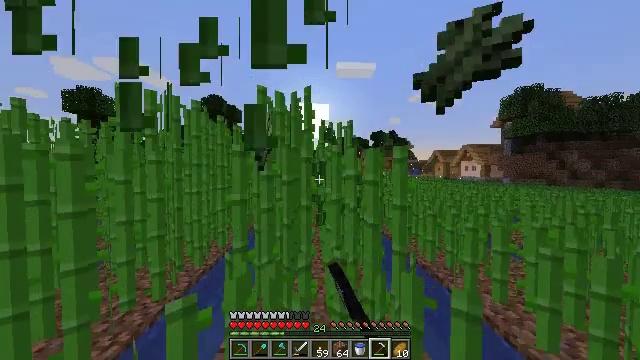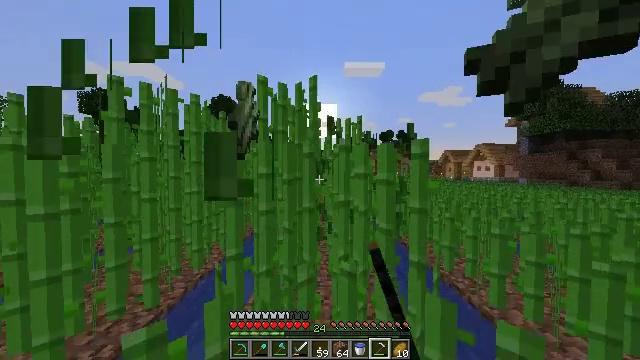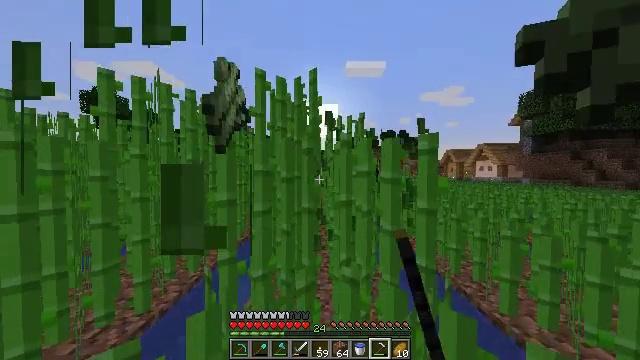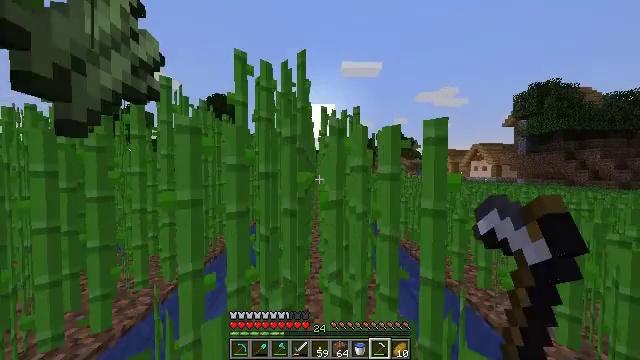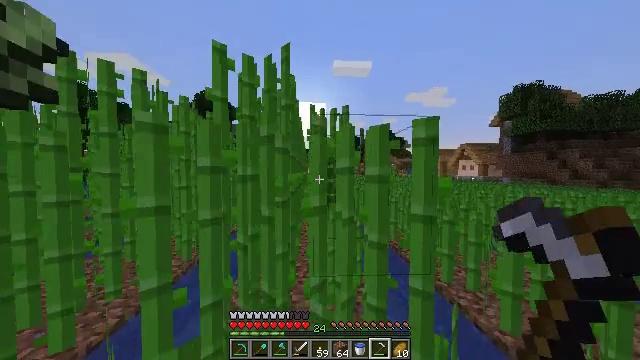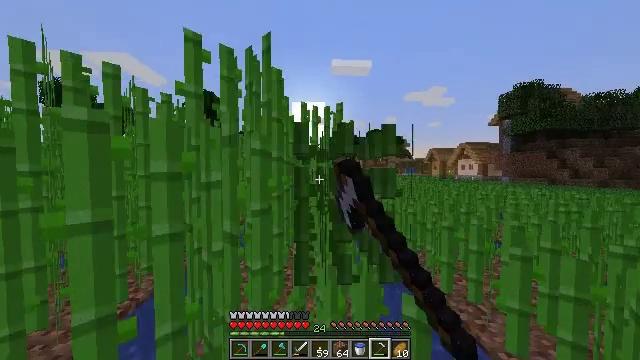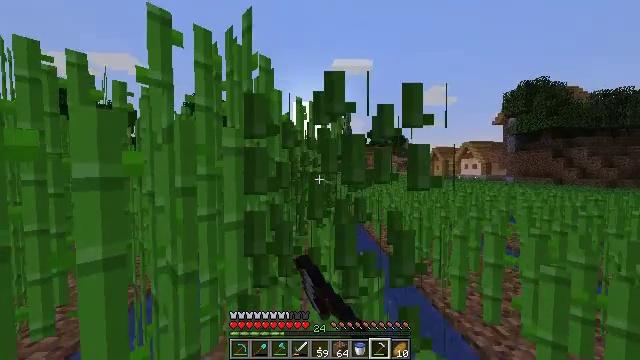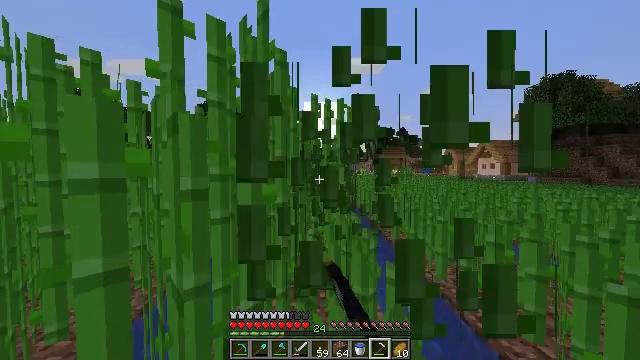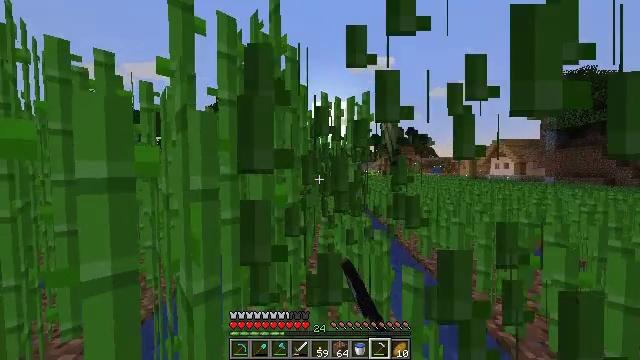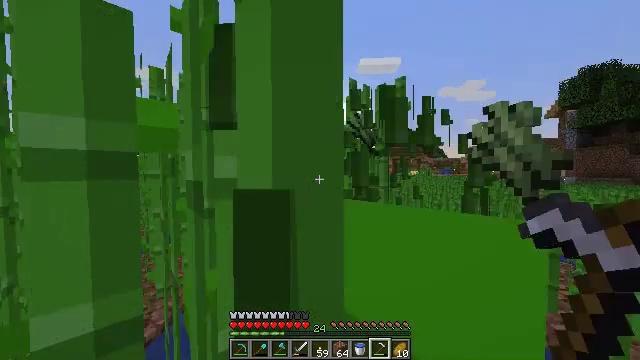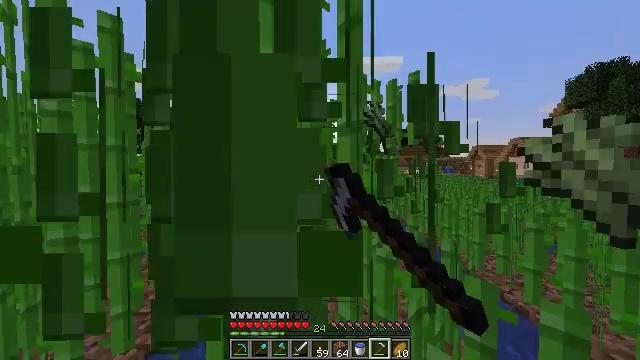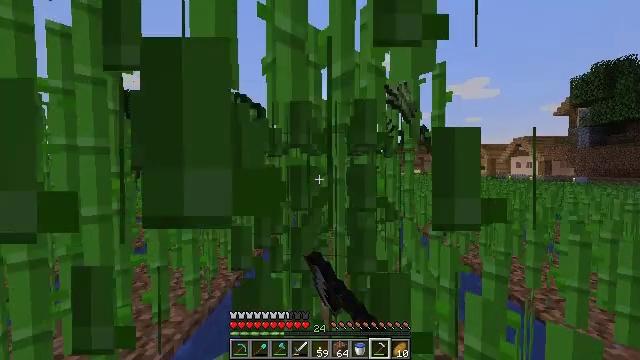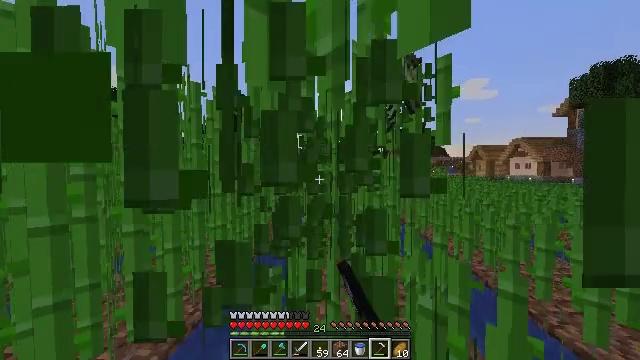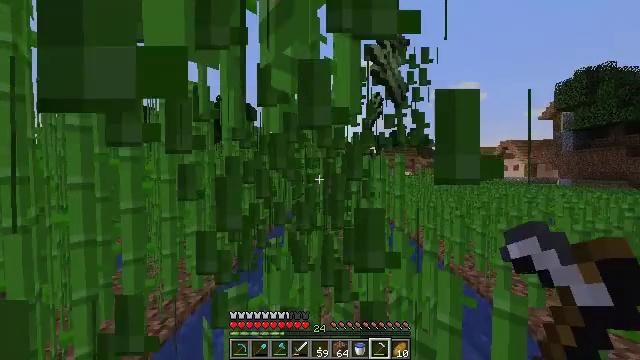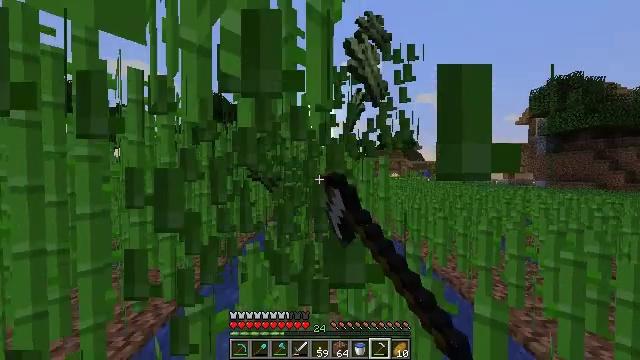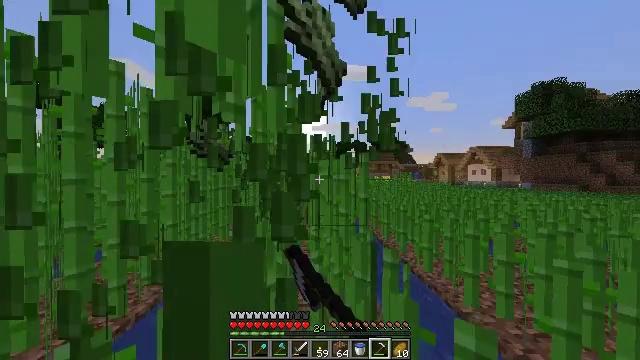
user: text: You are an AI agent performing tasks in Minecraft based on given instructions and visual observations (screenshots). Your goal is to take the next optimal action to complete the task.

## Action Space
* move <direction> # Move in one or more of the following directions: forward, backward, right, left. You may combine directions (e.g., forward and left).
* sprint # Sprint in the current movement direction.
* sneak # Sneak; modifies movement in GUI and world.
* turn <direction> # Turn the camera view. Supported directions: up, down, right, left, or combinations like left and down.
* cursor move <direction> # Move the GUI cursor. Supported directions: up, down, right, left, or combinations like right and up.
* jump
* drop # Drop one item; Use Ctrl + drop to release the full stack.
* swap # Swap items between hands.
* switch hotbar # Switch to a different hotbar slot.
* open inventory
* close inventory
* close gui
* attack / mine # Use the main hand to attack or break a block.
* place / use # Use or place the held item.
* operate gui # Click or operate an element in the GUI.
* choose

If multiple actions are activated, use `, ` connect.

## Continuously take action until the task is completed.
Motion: motion action
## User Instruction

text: Gather sugar cane for crafting.
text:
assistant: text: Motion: move forward, sprint, turn left, attack / mine
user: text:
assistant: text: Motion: move forward, sprint, attack / mine
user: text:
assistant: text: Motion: move forward and move right, sprint, turn right, attack / mine
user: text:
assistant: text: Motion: move forward and move right, sprint, turn right, attack / mine
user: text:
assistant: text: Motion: move forward and move right, sprint, attack / mine
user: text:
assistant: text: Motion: move forward and move left, sprint, attack / mine
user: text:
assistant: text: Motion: move forward and move left, sprint, turn left, attack / mine
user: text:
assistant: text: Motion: move forward and move left, sprint, turn left, attack / mine
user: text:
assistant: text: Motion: move forward and move left, sprint, turn left, attack / mine
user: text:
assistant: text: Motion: move forward and move left, sprint, attack / mine
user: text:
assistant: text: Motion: move forward, sprint, attack / mine
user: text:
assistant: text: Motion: move forward and move right, sprint, attack / mine
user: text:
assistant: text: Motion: move forward and move right, sprint, turn right, attack / mine
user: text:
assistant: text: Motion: move forward and move right, sprint, turn right, attack / mine
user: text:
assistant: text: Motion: move forward and move right, sprint, turn right, attack / mine
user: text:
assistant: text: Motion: move forward and move right, sprint, attack / mine
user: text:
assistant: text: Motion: move forward, sprint, attack / mine
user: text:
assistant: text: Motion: move forward, sprint, attack / mine
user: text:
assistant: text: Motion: move forward, sprint, attack / mine
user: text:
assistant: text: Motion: move forward and move left, sprint, turn left, attack / mine
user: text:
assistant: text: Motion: move forward and move left, sprint, turn left, attack / mine
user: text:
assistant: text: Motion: move forward and move left, sprint, turn left, attack / mine
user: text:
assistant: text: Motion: move forward and move left, sprint, turn left, attack / mine
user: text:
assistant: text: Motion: move forward and move left, sprint, turn left, attack / mine
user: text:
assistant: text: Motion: move forward and move left, sprint, attack / mine
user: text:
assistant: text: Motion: move forward, sprint, attack / mine
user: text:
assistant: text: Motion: move forward, sprint, attack / mine
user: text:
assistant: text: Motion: move forward and move right, sprint, turn right, attack / mine
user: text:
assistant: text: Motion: move forward and move right, sprint, turn right, attack / mine
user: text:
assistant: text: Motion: move forward and move right, sprint, turn right, attack / mine